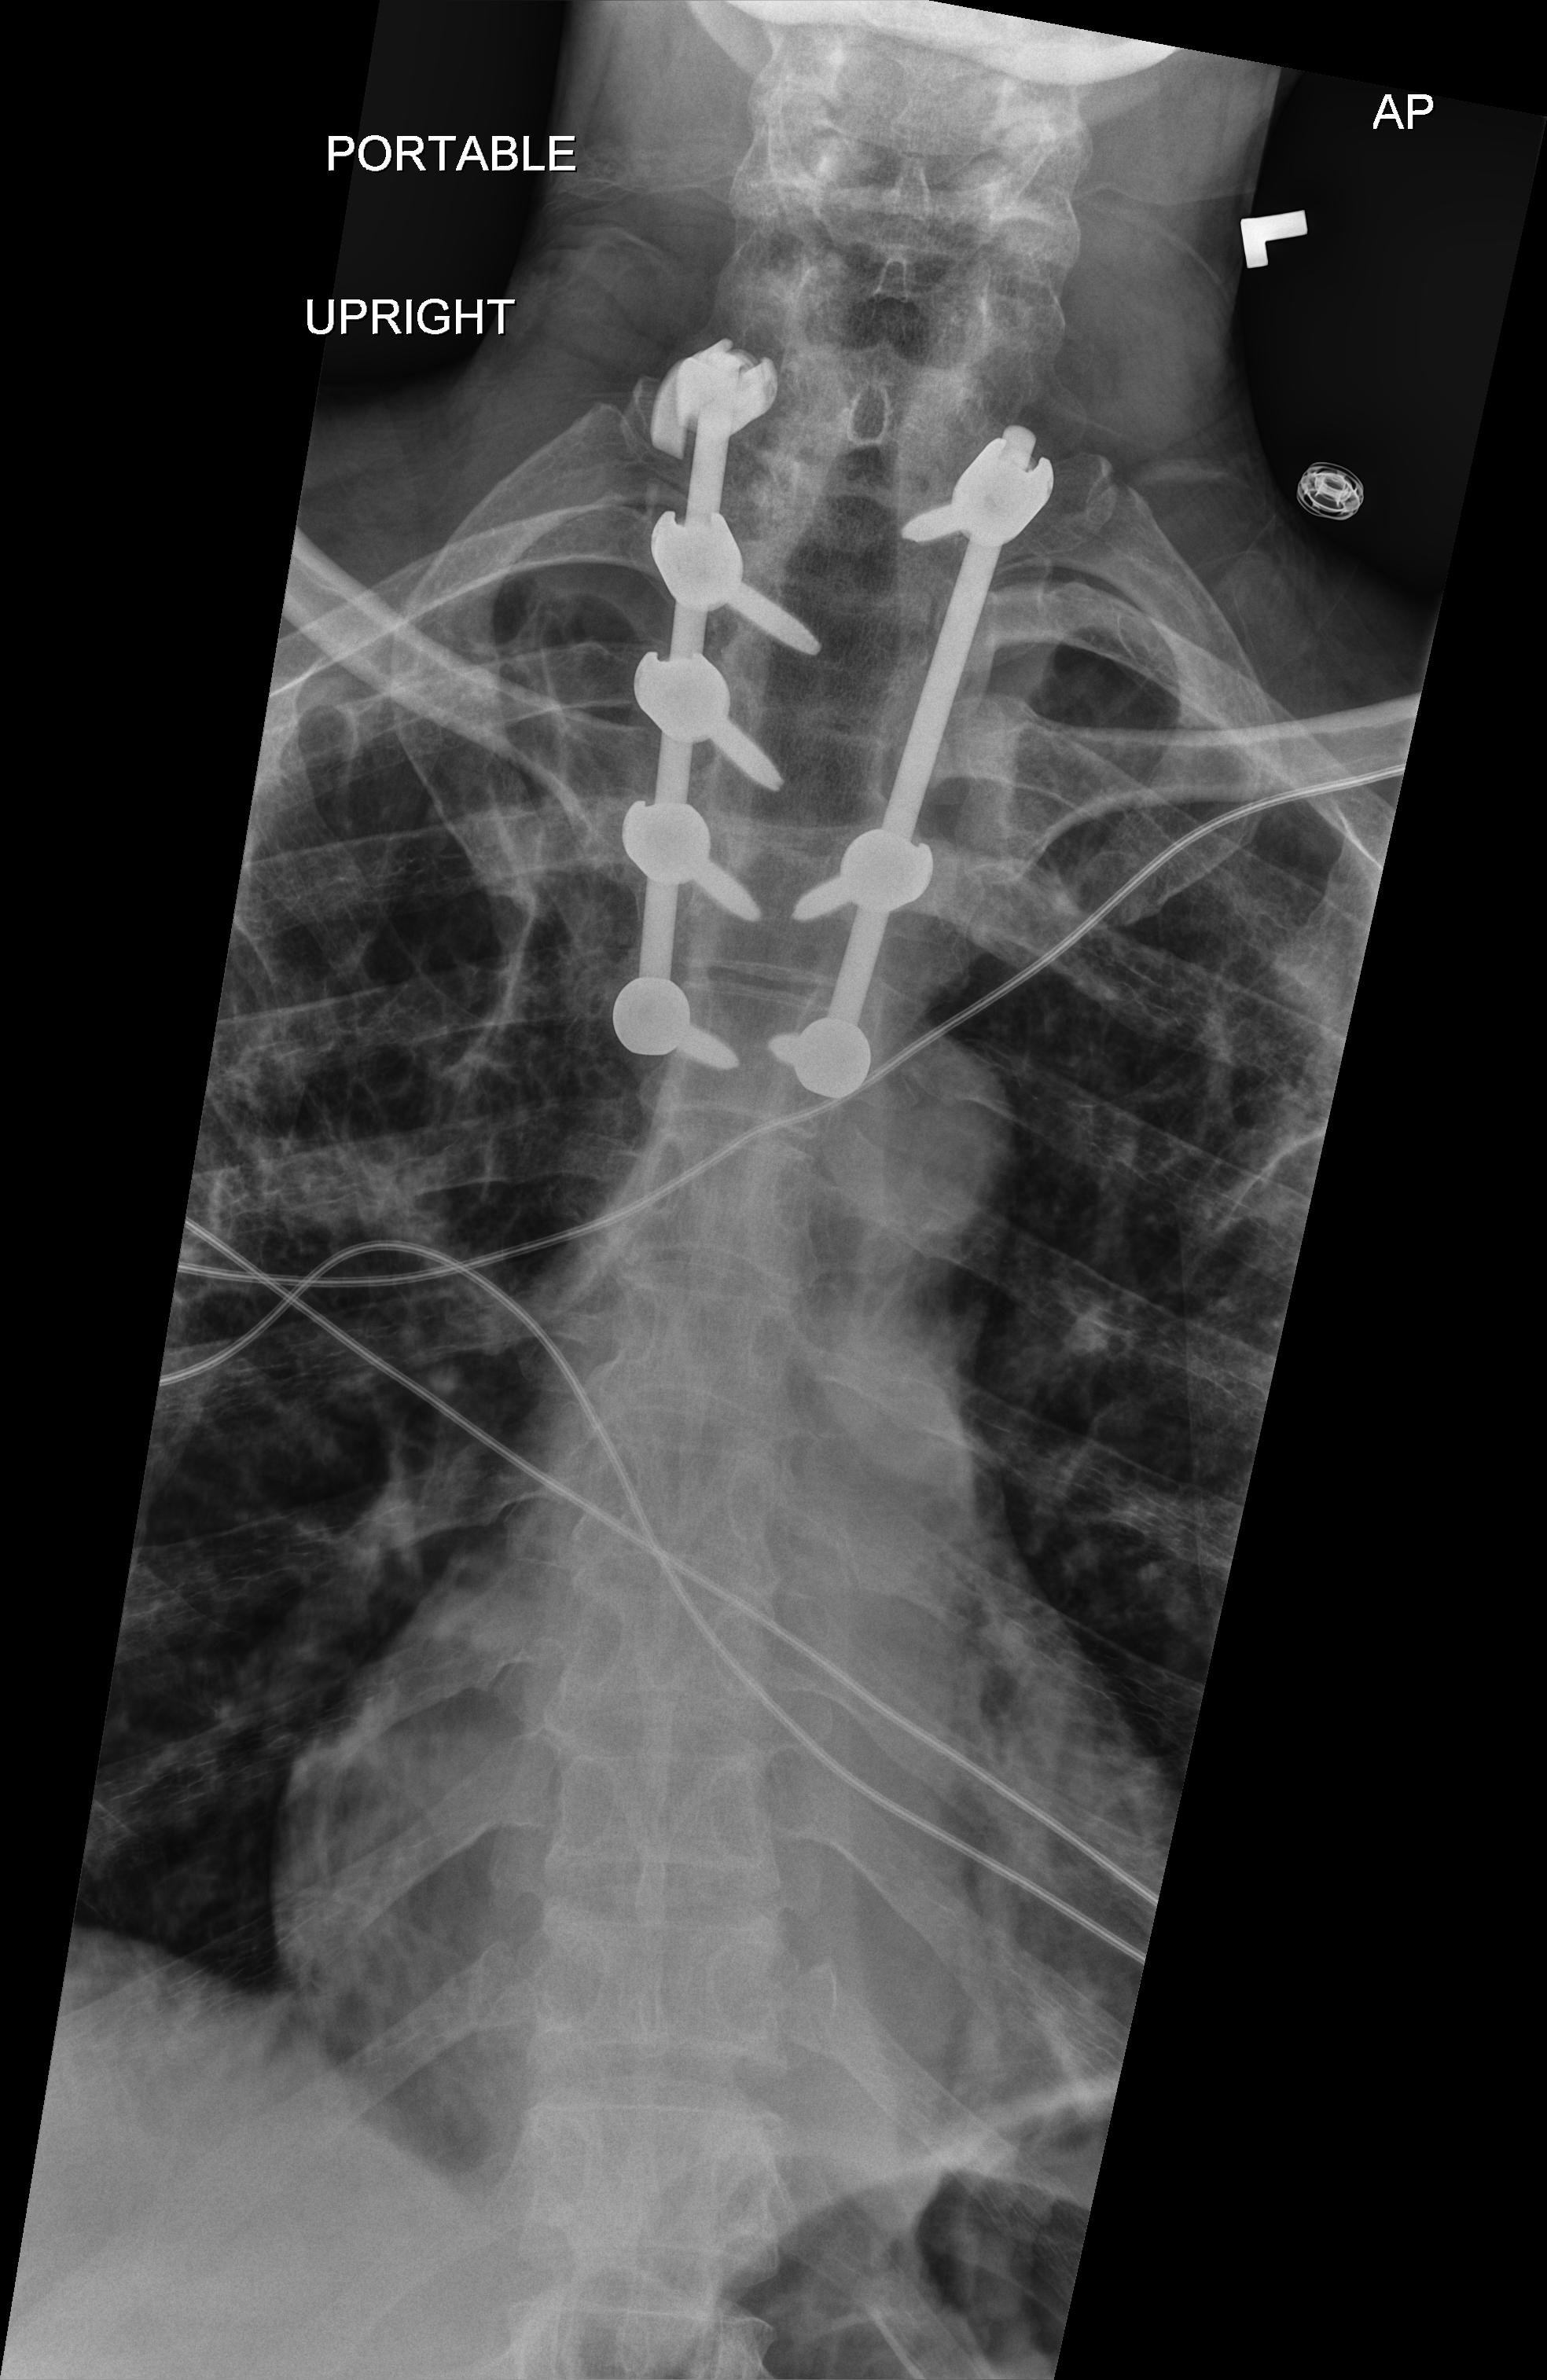
View: AP
Implant manufacturer: Styker everest (K2M)